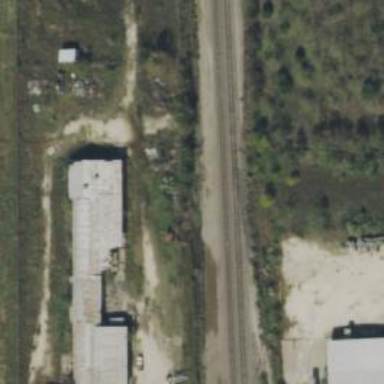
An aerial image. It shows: Abandoned railway.